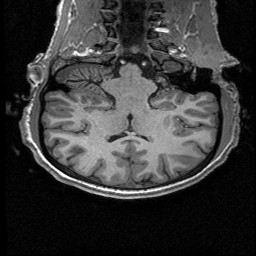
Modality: T1w
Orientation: sagittal
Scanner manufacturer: siemens
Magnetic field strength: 3 T
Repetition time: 2.53 s
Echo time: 0.00267 s